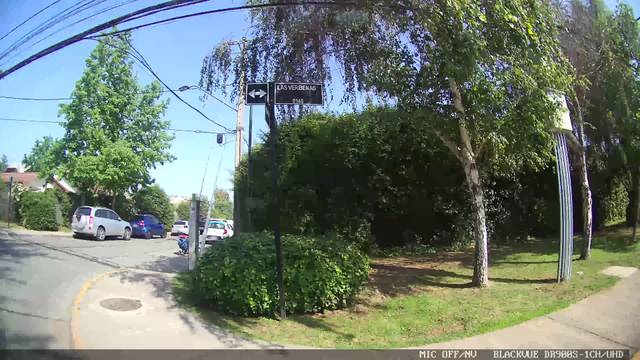
Region: Chile
Coordinates: -33.398, -70.553